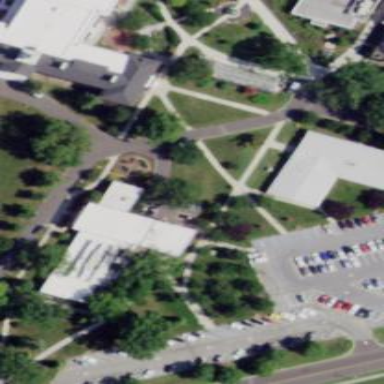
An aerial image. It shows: University building.